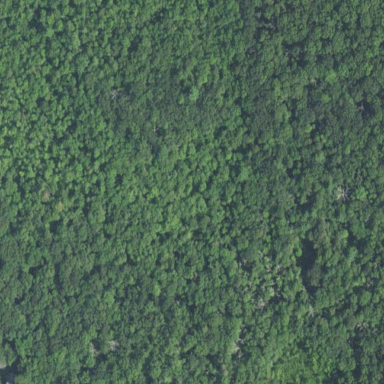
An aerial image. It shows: Mixed woodland area with various types of leaves.